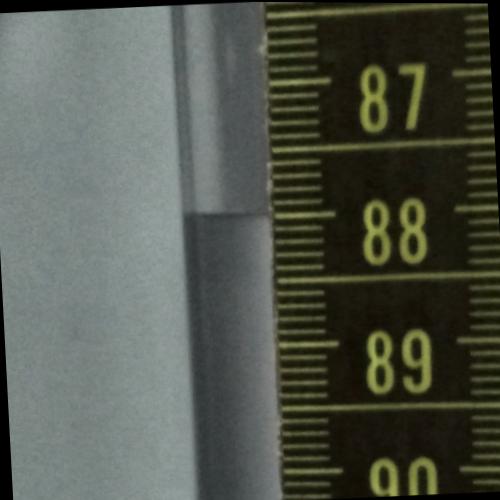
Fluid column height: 88.0 cm